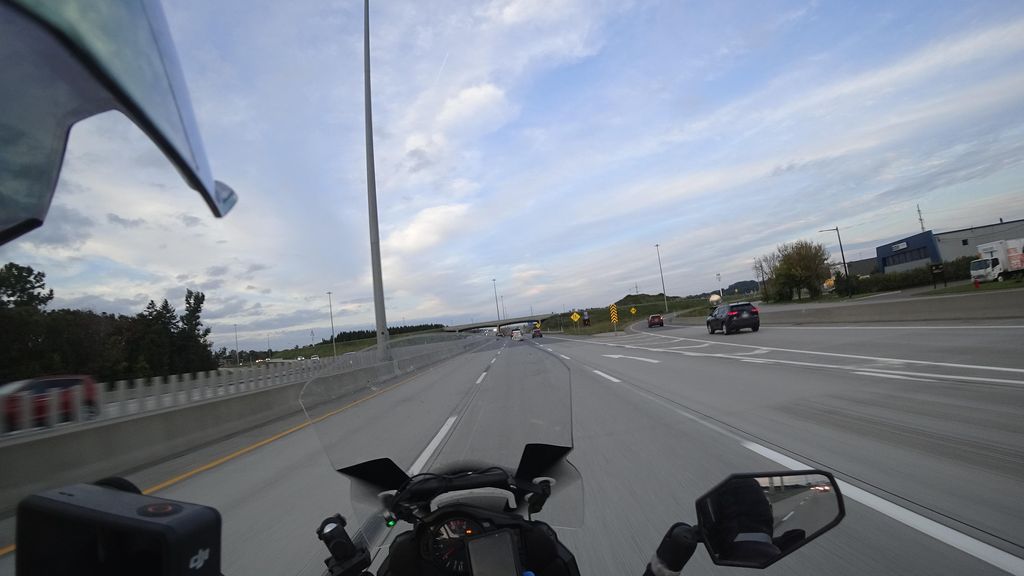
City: quebec_city